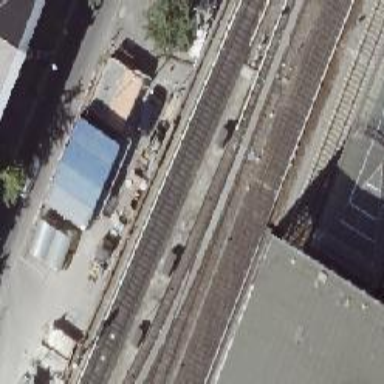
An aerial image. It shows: Viaduct with electrified light rail tracks used for rail service.